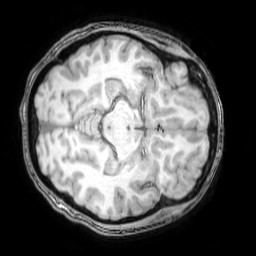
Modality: T1w
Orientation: axial
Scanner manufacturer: philips
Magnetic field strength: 3 T
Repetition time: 0.008082 s
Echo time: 0.0037 s